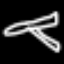
Label: airplane